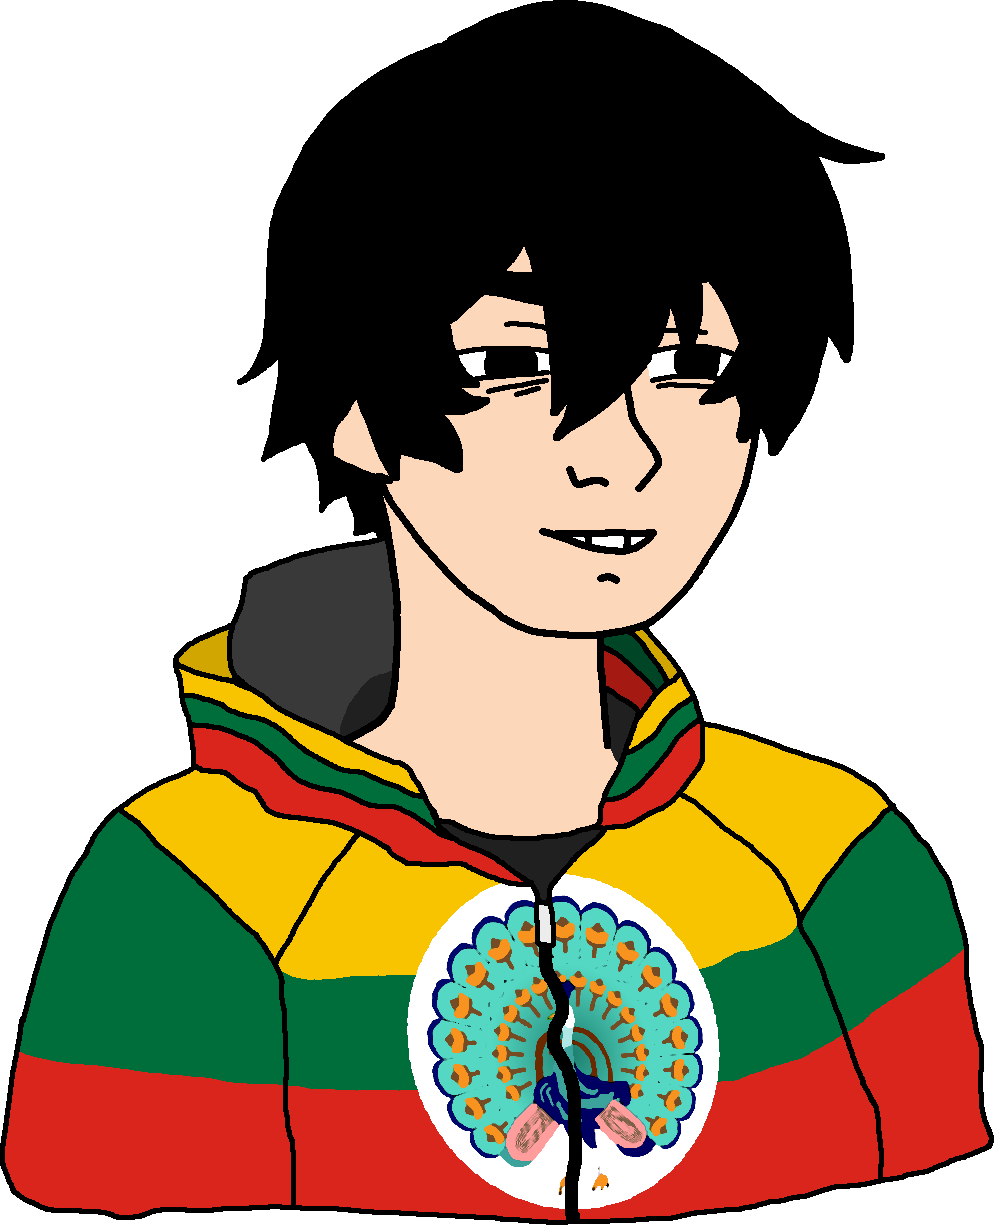
Label: 5_Twinkjak